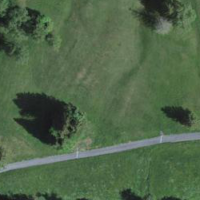
EUNIS habitat code: 52
Species observed at this site:
Silene dioica
Geum rivale